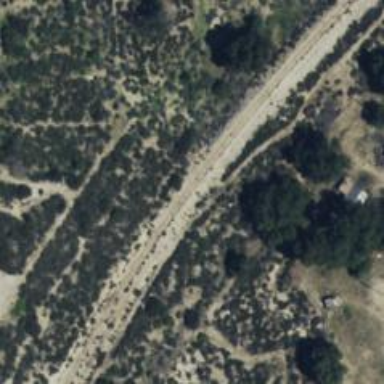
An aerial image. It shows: Railway track.